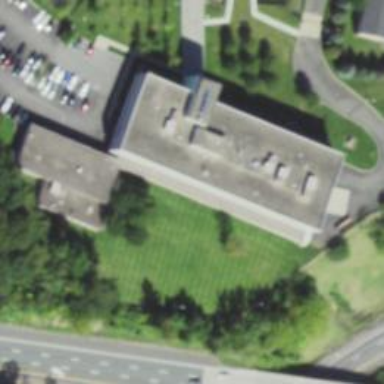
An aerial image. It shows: Government office.